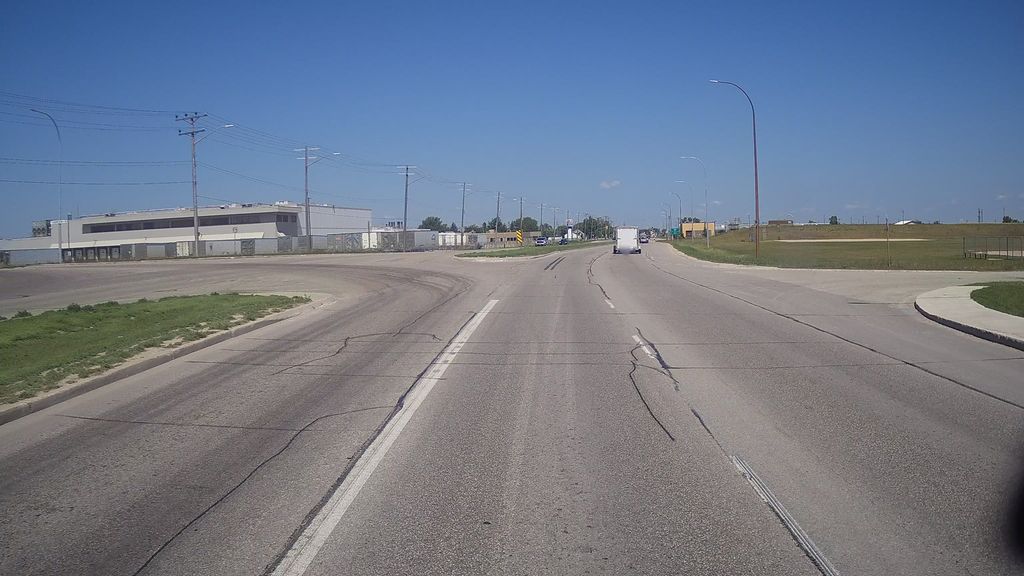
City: winnipeg